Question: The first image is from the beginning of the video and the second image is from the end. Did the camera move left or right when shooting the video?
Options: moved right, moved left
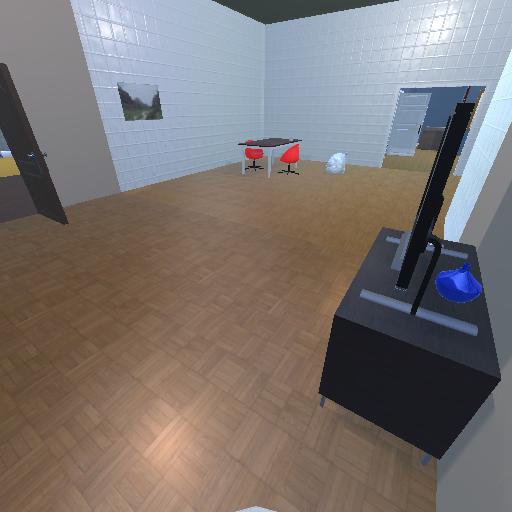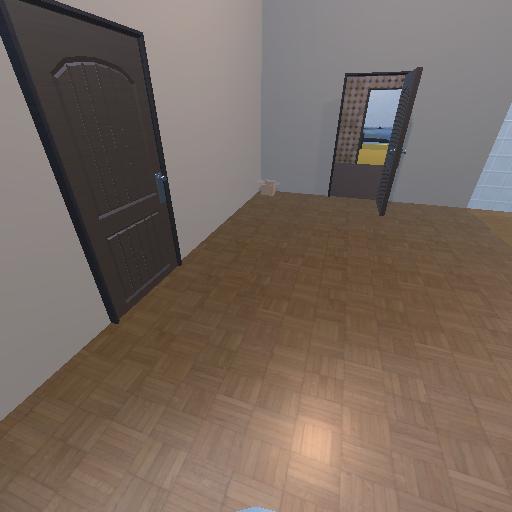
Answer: moved right